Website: lowes
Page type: customer-info-address
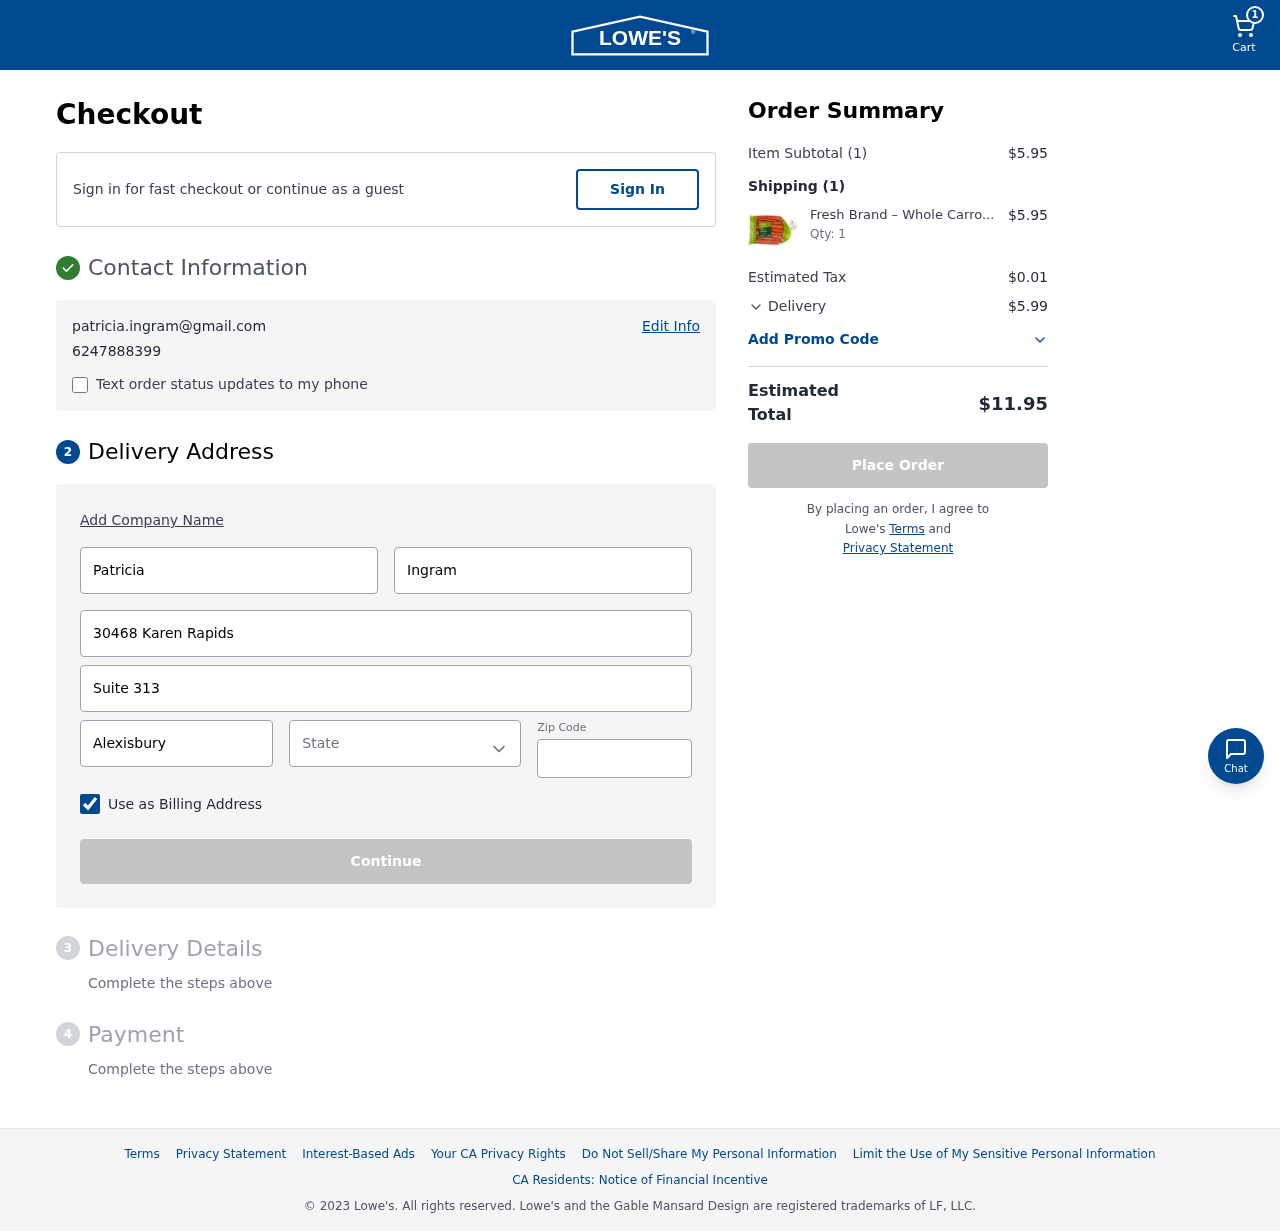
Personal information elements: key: PII_CITY
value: Alexisbury
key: PII_EMAIL
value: patricia.ingram@gmail.com
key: PII_FIRSTNAME
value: Patricia
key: PII_LASTNAME
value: Ingram
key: PII_PHONE
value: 6247888399
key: PII_POSTCODE
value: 64869
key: PII_STATE
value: Colorado
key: PII_STREET
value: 30468 Karen Rapids
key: PII_STREET2
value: Suite 313
Product elements: key: PRODUCT1_NAME
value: Fresh Brand – Whole Carrots, 5 lb
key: PRODUCT1_QUANTITY
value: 1
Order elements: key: ORDER_NUM_ITEMS
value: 1
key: ORDER_SUBTOTAL
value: $5.95
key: ORDER_NUM_ITEMS2
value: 1
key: ORDER_SUBTOTAL2
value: $5.95
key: ORDER_TAX
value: $0.01
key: ORDER_SHIPPING_COST
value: $5.99
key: ORDER_TOTAL
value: $11.95